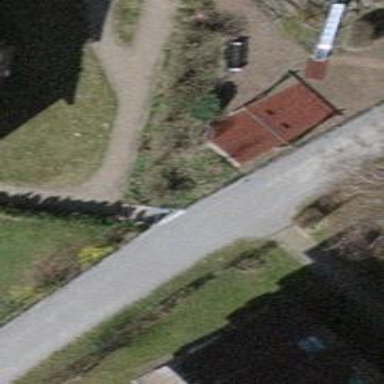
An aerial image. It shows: Footway with surface of fine gravel.